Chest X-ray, PA view. Patient: 22 years old, sex M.
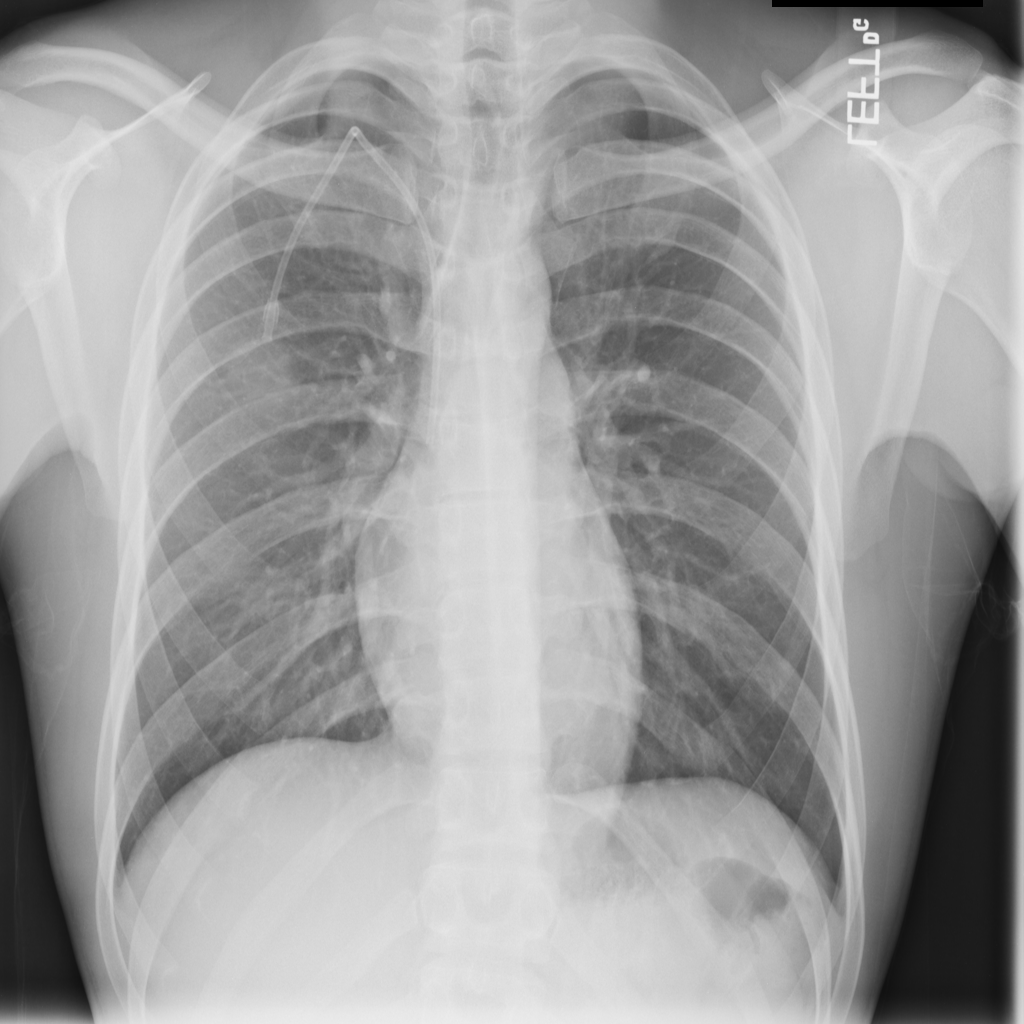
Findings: No Finding